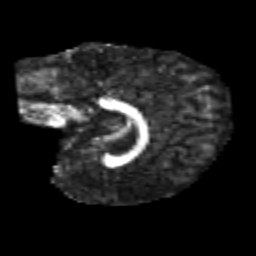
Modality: FA
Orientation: sagittal
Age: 7
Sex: male
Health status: healthy